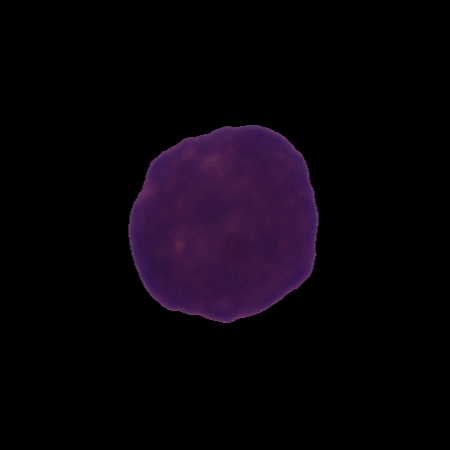
Label: cancer